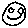
Label: smiley face